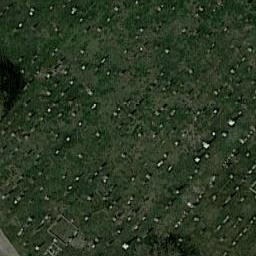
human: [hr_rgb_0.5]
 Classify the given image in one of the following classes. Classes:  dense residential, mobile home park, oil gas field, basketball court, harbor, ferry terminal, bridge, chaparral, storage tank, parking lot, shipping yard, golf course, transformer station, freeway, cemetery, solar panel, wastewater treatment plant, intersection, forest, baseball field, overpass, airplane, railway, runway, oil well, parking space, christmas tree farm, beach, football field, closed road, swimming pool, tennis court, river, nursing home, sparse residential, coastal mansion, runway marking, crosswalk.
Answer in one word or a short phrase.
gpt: cemetery